Question: Have not done this before, so obviously I suck at it. Here 64 pixels around current mouse position get drawn little bigger on a form. Problem is, that it's 'kind of' to slow, and I have no idea where to start fixing.
Besides that, I made a thread, that constantly calls update graphics when it's finished and a little fps like text, to show really how fast things are drawn.
Image example: (Image is from letter 'a' in Eclipse)

Code example :
'''
@SuppressWarnings("serial")
public static class AwtZoom extends Frame {
private BufferedImage image;
private long timeRef = new Date().getTime();
Robot robot = null;
public AwtZoom() {
super("Image zoom");
setLocation(new Point(640, 0));
setSize(400, 400);
setVisible(true);
final Ticker t = new Ticker();
this.image = (BufferedImage) (this.createImage(320, 330));
addWindowListener(new WindowAdapter() {
public void windowClosing(WindowEvent we) {
t.done();
dispose();
}
});
try {
robot = new Robot();
} catch (AWTException e) {
e.printStackTrace();
}
t.start();
}
private class Ticker extends Thread {
public boolean update = true;
public void done() {
update = false;
}
public void run() {
try {
while (update == true) {
update(getGraphics());
// try {
// Thread.sleep(200);
// } catch (InterruptedException e) {
// e.printStackTrace();
// return;
// }
}
} catch (Exception e) {
update=false;
}
}
}
public void update(Graphics g) {
paint(g);
}
boolean isdone = true;
public void paint(Graphics g) {
if (isdone) {
isdone=false;
int step = 40;
Point p = MouseInfo.getPointerInfo().getLocation();
Graphics2D gc = this.image.createGraphics();
try {
for (int x = 0; x < 8; x++) {
for (int y = 0; y < 8; y++) {
gc.setColor(robot.getPixelColor(p.x - 4 + x, p.y
- 4 + y));
gc.fillOval(x * step, y * step, step - 3, step - 3);
gc.setColor(Color.GRAY);
gc.drawOval(x * step, y * step, step - 3, step - 3);
}
}
} catch (Exception e) {
e.printStackTrace();
}
gc.dispose();
isdone = true;
iter++;
}
g.drawImage(image, 40, 45, this);
g.setColor(Color.black);
StringBuilder sb = new StringBuilder();
sb.append(iter)
.append(" frames in ")
.append((double) (new Date().getTime() - this.timeRef) / 1000)
.append("s.");
g.drawString(sb.toString(), 50, 375);
}
int iter = 0;
}
'''
Changes made:
* added "gc.dispose();"
* added "isdone", so redraw could not be called faster, then it should.
* added <URL> to thrashgod source rewrite
* added <URL> to thrashgod source rewrite 2
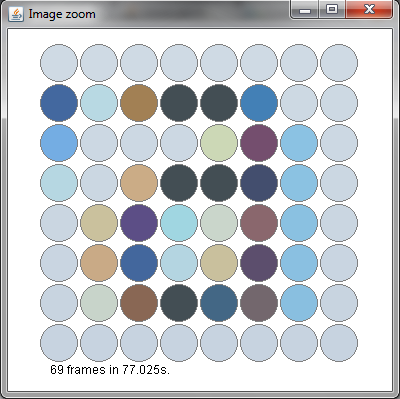
Answer: Here's my major rewrite with the following noteworthy changes:
- - - -
The ticker runs constantly. When it detects a change in pixel colour (either due to the mouse moving to a different region or the pixels under the mouse changing) it detects exactly what changed, updates the model, then requests the view to repaint. This approach updates instantly to the human eye. 289 screen updates took cumulatively 1 second.
It was an enjoyable challenge for a quiet Saturday evening.
'''
import javax.swing.*;
import java.awt.*;
import java.awt.event.WindowAdapter;
import java.awt.event.WindowEvent;
import java.awt.geom.Ellipse2D;
import java.awt.image.BufferedImage;
public class ZoomPanel extends JPanel {
private static final int STEP = 40;
private int iter = 0;
private long cumulativeTimeTaken = 0;
public static void main(String[] args) {
final JFrame frame = new JFrame("Image zoom");
final ZoomPanel zoomPanel = new ZoomPanel();
frame.getContentPane().add(zoomPanel);
final Ticker t = new Ticker(zoomPanel);
frame.addWindowListener(new WindowAdapter() {
public void windowClosing(WindowEvent we) {
t.done();
frame.dispose();
}
});
t.start();
frame.setLocation(new Point(640, 0));
frame.pack();
frame.setVisible(true);
}
private final Color[][] model = new Color[8][8];
public ZoomPanel() {
setSize(new Dimension(400, 400));
setMinimumSize(new Dimension(400, 400));
setPreferredSize(new Dimension(400, 400));
setOpaque(true);
}
private void setColorAt(int x, int y, Color pixelColor) {
model[x][y] = pixelColor;
repaint(40 + x * STEP, 45 + y * STEP, 40 + (x * STEP) - 3, 45 + (y * STEP) - 3);
}
private Color getColorAt(int x, int y) {
return model[x][y];
}
public void paintComponent(Graphics g) {
long start = System.currentTimeMillis();
if (!SwingUtilities.isEventDispatchThread()) {
throw new RuntimeException("Repaint attempt is not on event dispatch thread");
}
final Graphics2D g2 = (Graphics2D) g;
g2.setColor(getBackground());
try {
for (int x = 0; x < 8; x++) {
for (int y = 0; y < 8; y++) {
g2.setColor(model[x][y]);
Ellipse2D e = new Ellipse2D.Double(40 + x * STEP, 45 + y * STEP, STEP - 3, STEP - 3);
g2.fill(e);
g2.setColor(Color.GRAY);
g2.draw(e);
}
}
} catch (Exception e) {
e.printStackTrace();
}
iter++;
g2.setColor(Color.black);
long stop = System.currentTimeMillis();
cumulativeTimeTaken += stop - start;
StringBuilder sb = new StringBuilder();
sb.append(iter)
.append(" frames in ")
.append((double) (cumulativeTimeTaken) / 1000)
.append("s.");
System.out.println(sb);
}
private static class Ticker extends Thread {
private final Robot robot;
public boolean update = true;
private final ZoomPanel view;
public Ticker(ZoomPanel zoomPanel) {
view = zoomPanel;
try {
robot = new Robot();
} catch (AWTException e) {
throw new RuntimeException(e);
}
}
public void done() {
update = false;
}
public void run() {
int runCount = 0;
while (update) {
runCount++;
if (runCount % 100 == 0) {
System.out.println("Ran ticker " + runCount + " times");
}
final Point p = MouseInfo.getPointerInfo().getLocation();
Rectangle rect = new Rectangle(p.x - 4, p.y - 4, 8, 8);
final BufferedImage capture = robot.createScreenCapture(rect);
for (int x = 0; x < 8; x++) {
for (int y = 0; y < 8; y++) {
final Color pixelColor = new Color(capture.getRGB(x, y));
if (!pixelColor.equals(view.getColorAt(x, y))) {
final int finalX = x;
final int finalY = y;
SwingUtilities.invokeLater(new Runnable() {
public void run() {
view.setColorAt(finalX, finalY, pixelColor);
}
});
}
}
}
}
}
}
}
'''